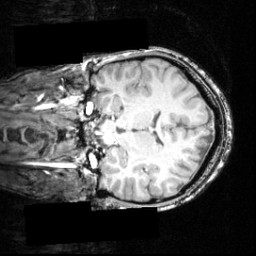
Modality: T1w
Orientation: coronal
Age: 24
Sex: male
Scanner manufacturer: siemens
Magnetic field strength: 3.951 T
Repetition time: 2.5 s
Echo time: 0.00393 s